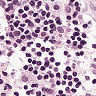
Metastatic tissue present: no